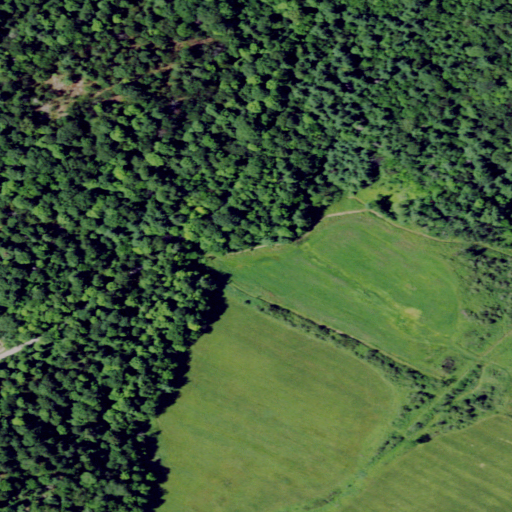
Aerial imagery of bench in New York named Corbin Ledge containing deciduous forest, pasture, open development, and herbaceous wetlands